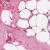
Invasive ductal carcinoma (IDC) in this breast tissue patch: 0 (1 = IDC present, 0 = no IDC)